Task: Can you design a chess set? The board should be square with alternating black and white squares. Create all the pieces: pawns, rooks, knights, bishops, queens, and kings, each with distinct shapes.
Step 2078:
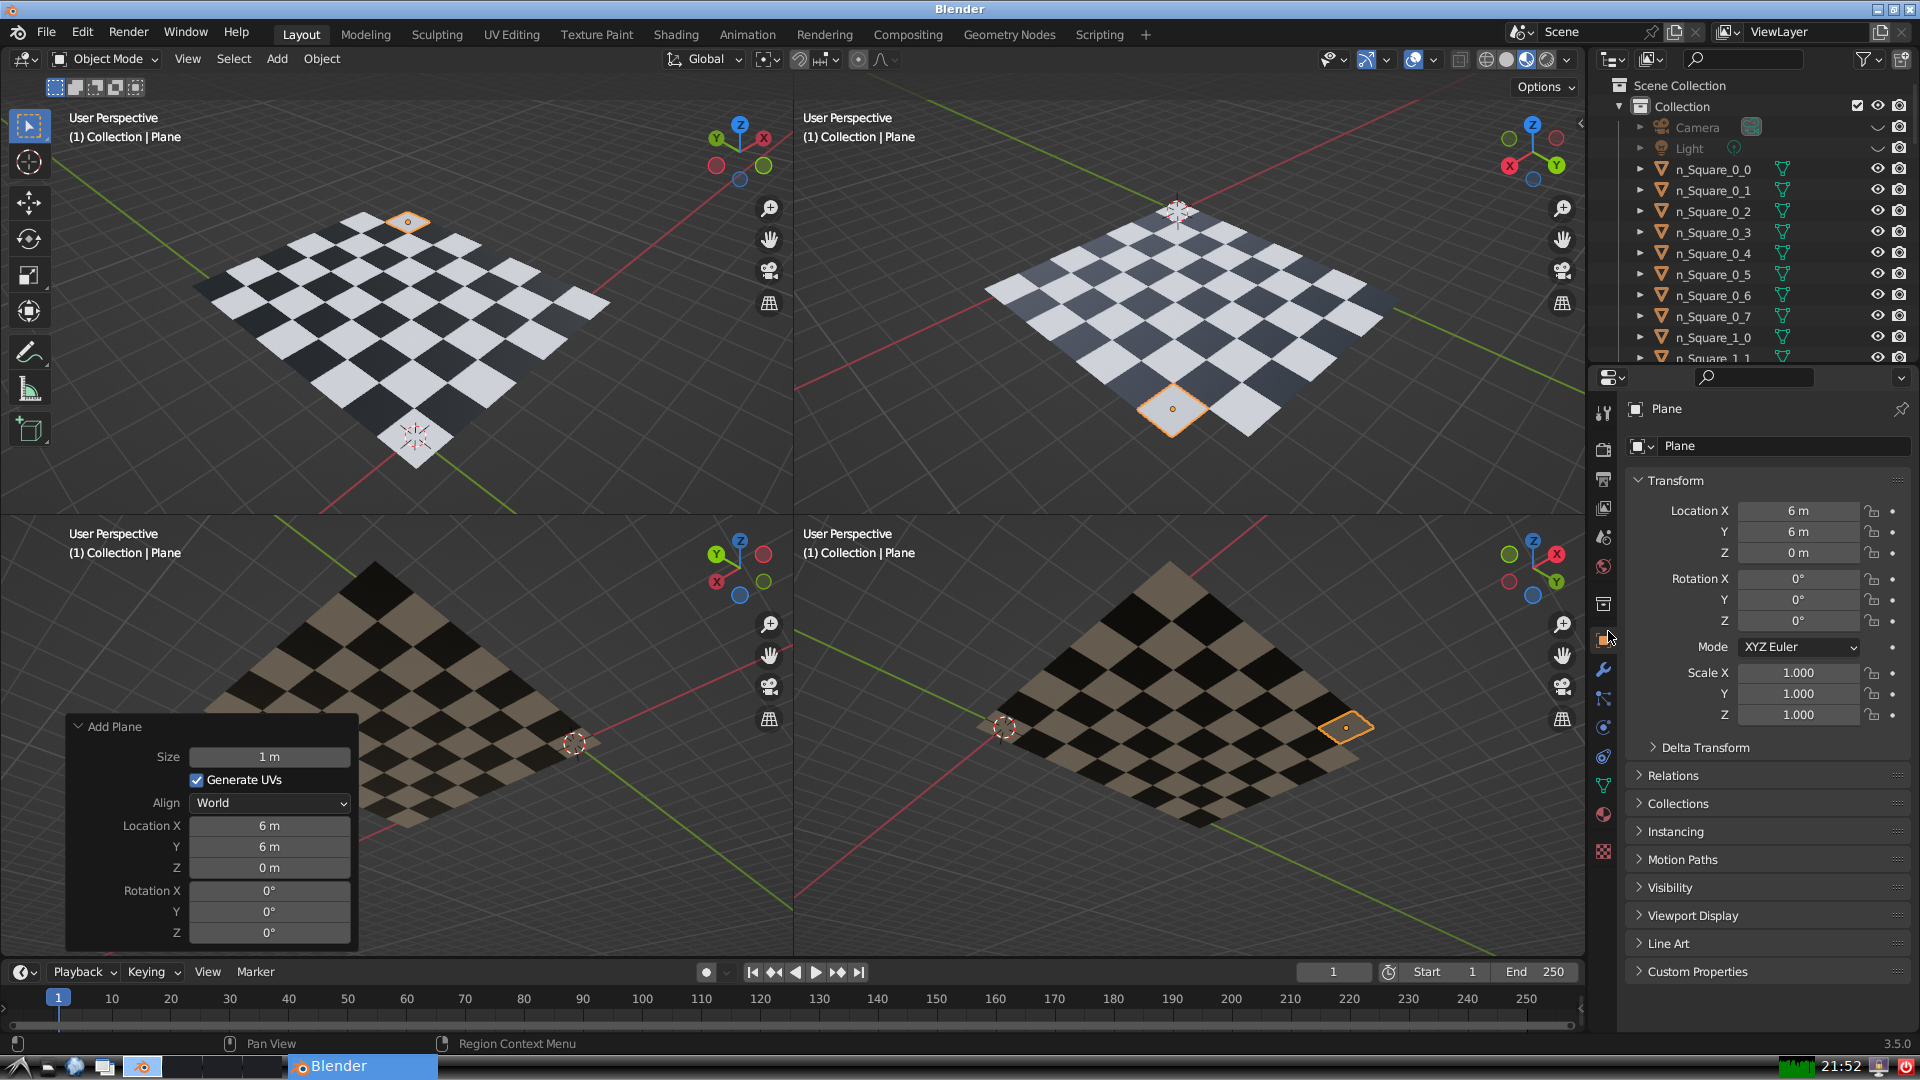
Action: {"mouse_move": [1732, 445]}